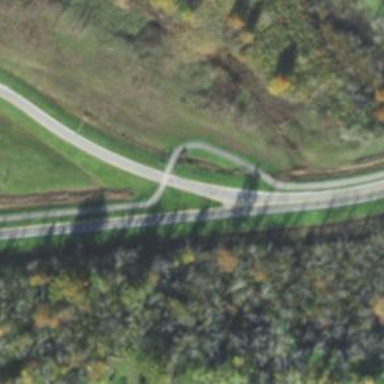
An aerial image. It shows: Asphalt cycleway with uncontrolled crossing.